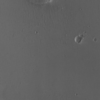
Label: not_dusty